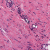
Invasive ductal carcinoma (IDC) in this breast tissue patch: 0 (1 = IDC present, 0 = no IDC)